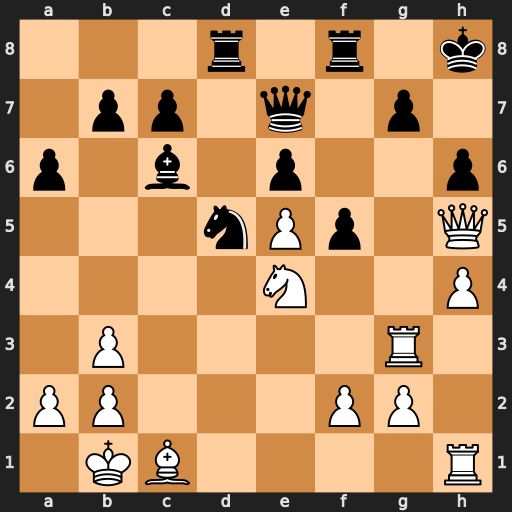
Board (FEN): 3r1r1k/1pp1q1p1/p1b1p2p/3nPp1Q/4N2P/1P4R1/PP3PP1/1KB4R
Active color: w
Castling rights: -
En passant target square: f6
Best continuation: Bxh6 gxh6 Rg6